Aerial crown-view tile of a tropical tree (Barro Colorado Island, Panama), acquired 20250512:
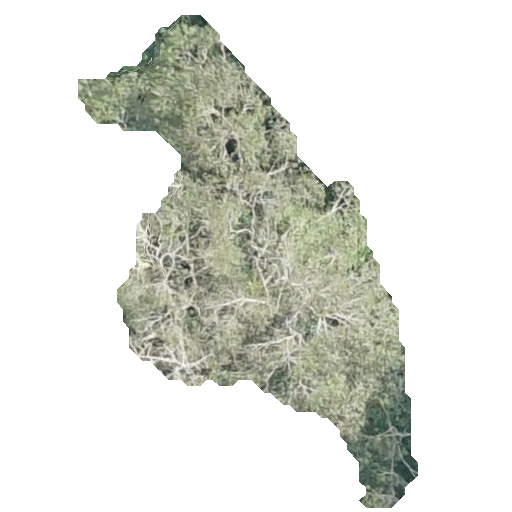
Species: Luehea seemannii
GBIF accepted scientific name: Luehea seemannii
Crown area: 114.891 m²